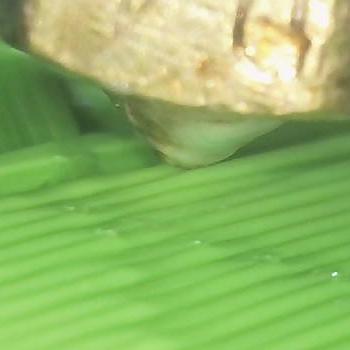
Flow rate: 112%